Field crop: maize
Growth stage: 1
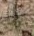
Species: salsola